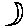
Label: moon